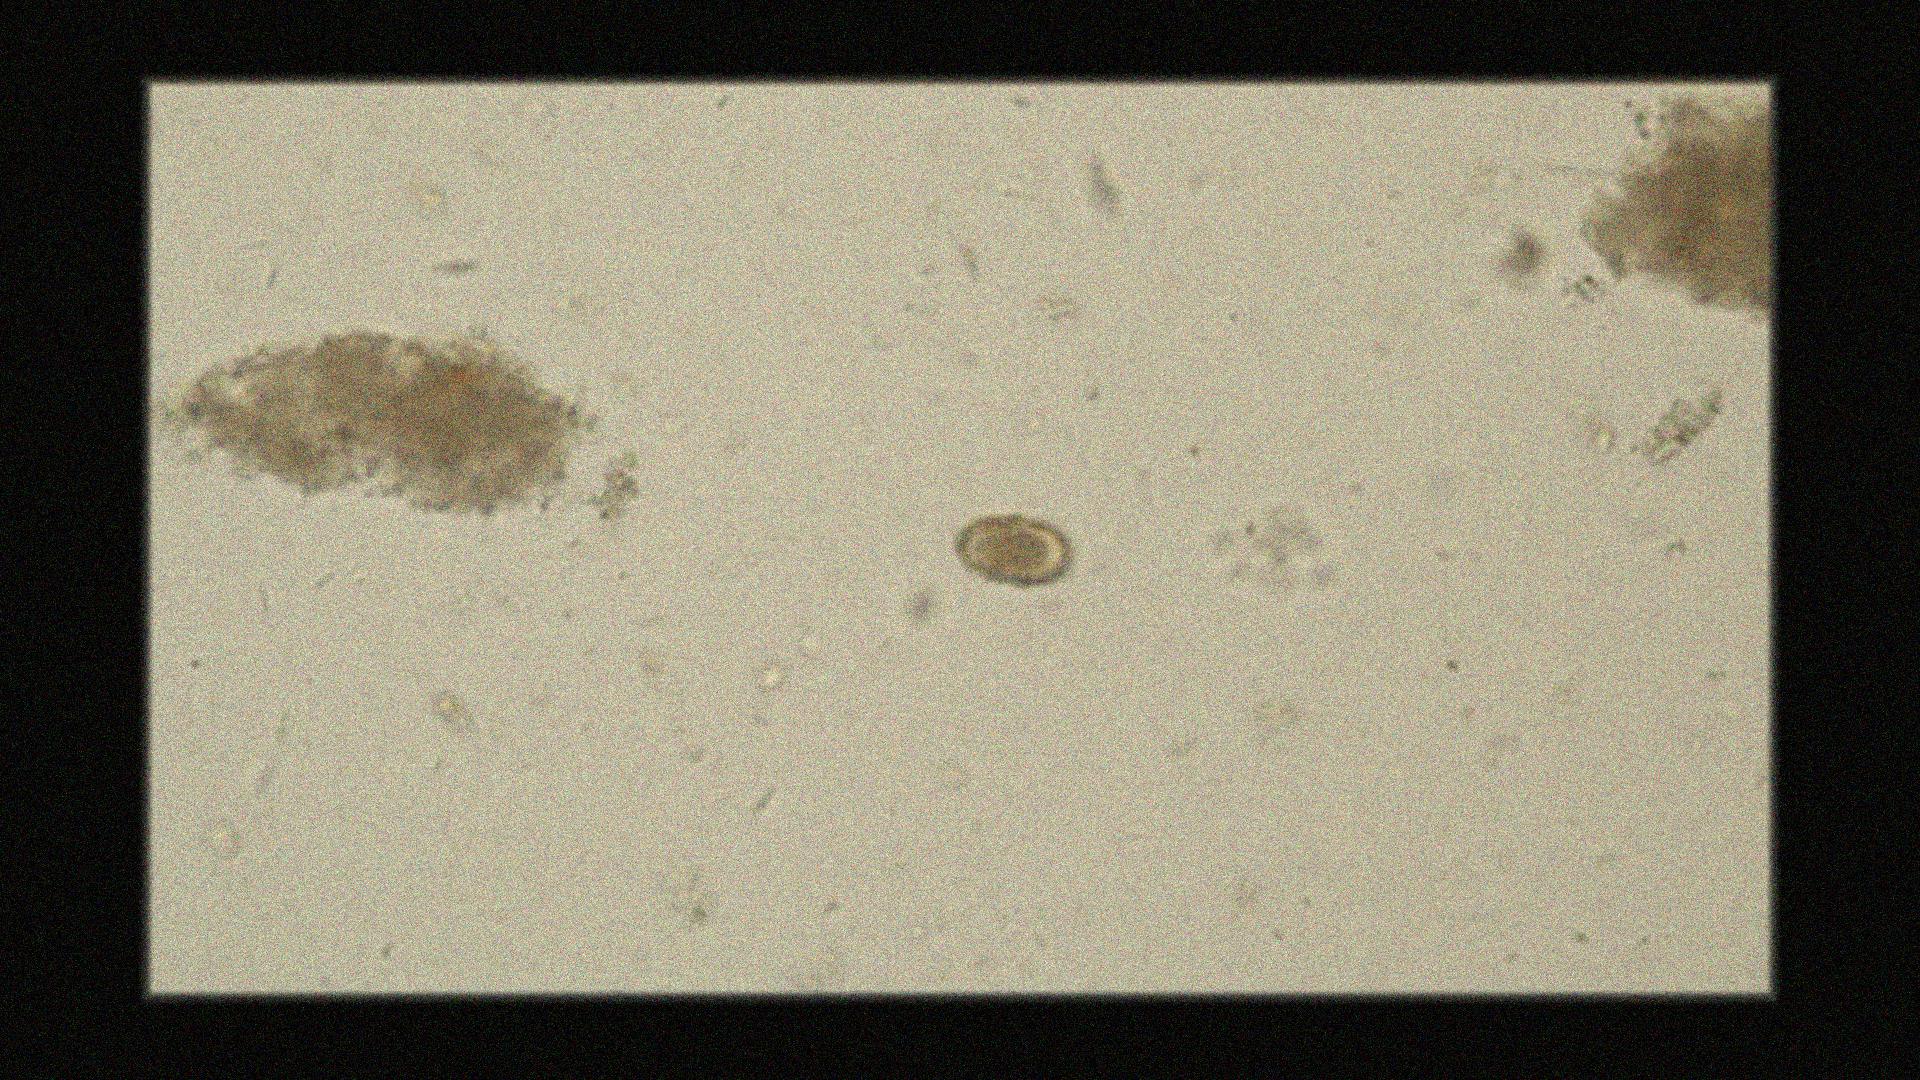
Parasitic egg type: Capillaria philippinensis